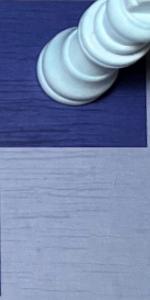
Label: Empty